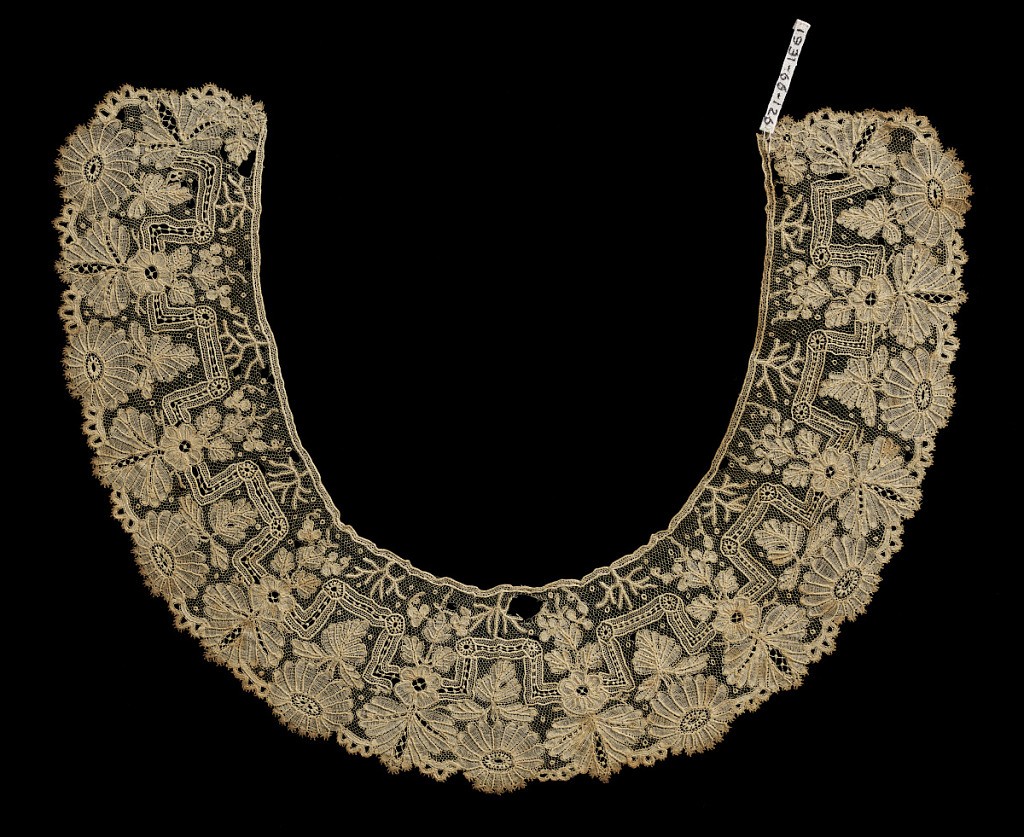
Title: Collar
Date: mid- 19th century
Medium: linen Technique: bobbin lace with needle ground
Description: Design of daisies with leaves crossed by angular band with small stems above it.